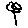
Label: flower